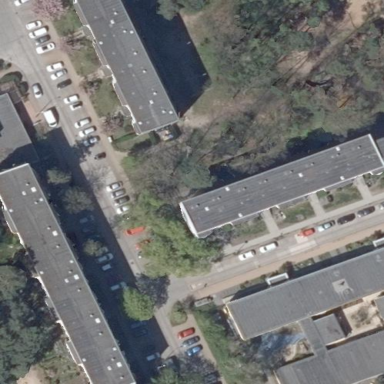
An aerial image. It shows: Building with apartments and flat roof.